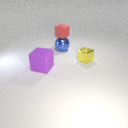
small yellow metal cube to the right of large purple rubber cube